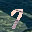
Label: 7